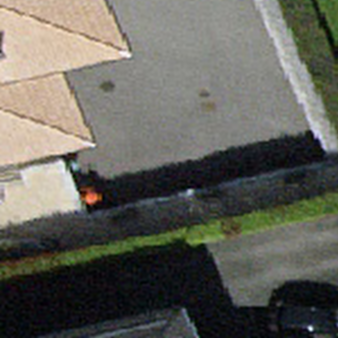
Label: other